Question: Is it possible to do a CSS border within a border?
Here is what I'm trying to do: <URL>

I would like to avoid extra html elements and also avoid using images because of retina devices. If only I could put a CSS outline on only one side of the element I would be golden, but this doesn't seem to be possible.
Edit:
Here's what I've ended up with from the many excellent solutions that were posted - thank you!
<URL>
HTML
'''
<footer>
<p>Example</p>
</footer>
'''
CSS
'''
footer{
border-top: 15px solid #393734;
position: relative;
}
footer:after{
content:"";
border-top: 2px #989593 dotted;
position:absolute;
top: -8px;
left:0;
width:100%;
height:0;
}
'''
Using the pseudo-element :after to add a second border (instead of box-shadow) allows support in IE8 and up.
See the jsfiddle for a second example in which you can control the space between the dots in the dotted border using the CSS 'content' attribute instead of a border.
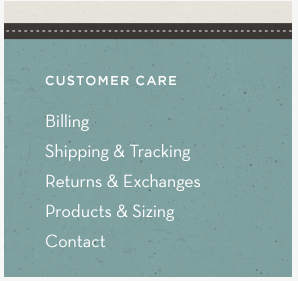
Answer: A couple of options:
1. Use border + outline
2. Use pseudo elements
3. Use multiple box-shadows
4. Use border-image
Googling any of those brings up loads of resources
Now that I've seen the screen grab, I reckon a combination of border top plus some box-shadows is your answer: <URL>
Edit: Update the JSFiddle to show two possible solutions; one using box-shadows, and one using a pseudo element.
The HTML:
'''
<div id="example-1">Example 1</div>
<div id="example-2">Example 2</div>
'''
The CSS:
'''
div {
background:rgb(100, 150, 100);
width:100px;
height:100px;
padding:30px;
margin:20px;
}
#example-1 {
border-top:1px white dotted;
box-shadow: inset 0 5px 0 grey, 0 -5px 0 grey
}
#example-2 {
border-top:10px solid grey;
position:relative;
}
#example-2:before {
content:"";
position:absolute;
width:100%;
height:0;
border-top:1px white dotted;
top:-5px;
left:0;
}
'''